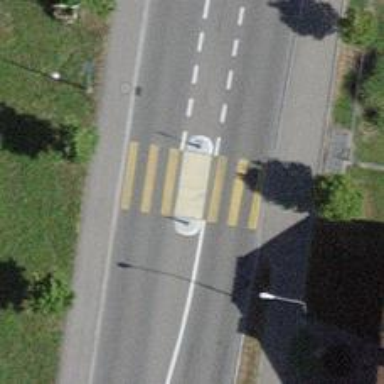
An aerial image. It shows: Uncontrolled crossing with central island on the road.